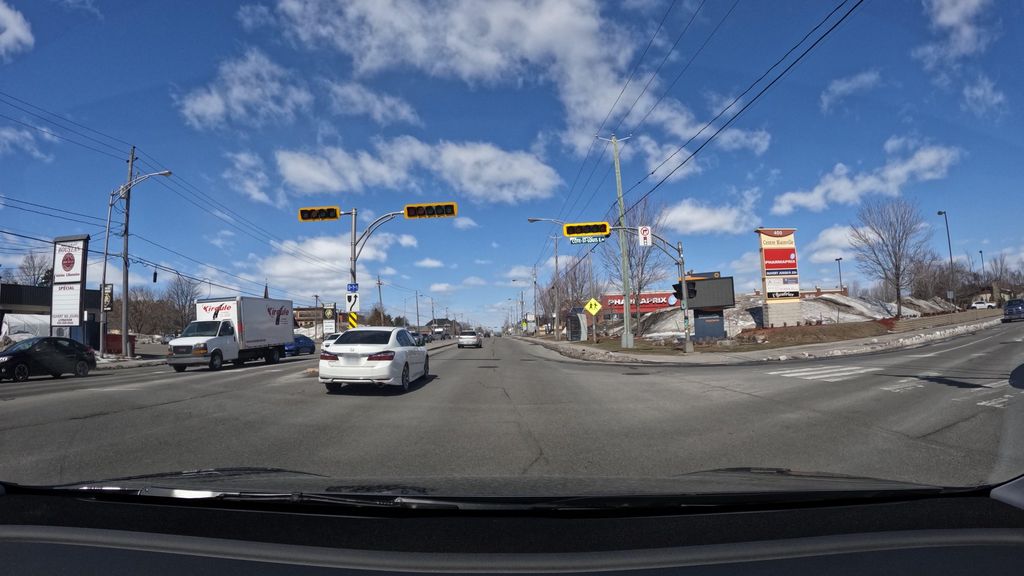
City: montreal